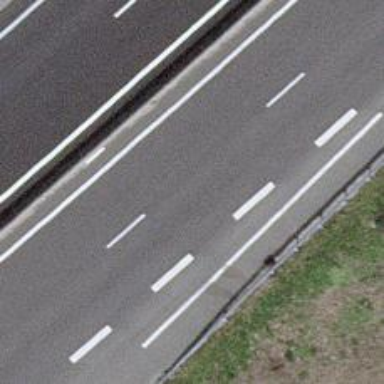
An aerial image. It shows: Trunk highway designated as motorroad.